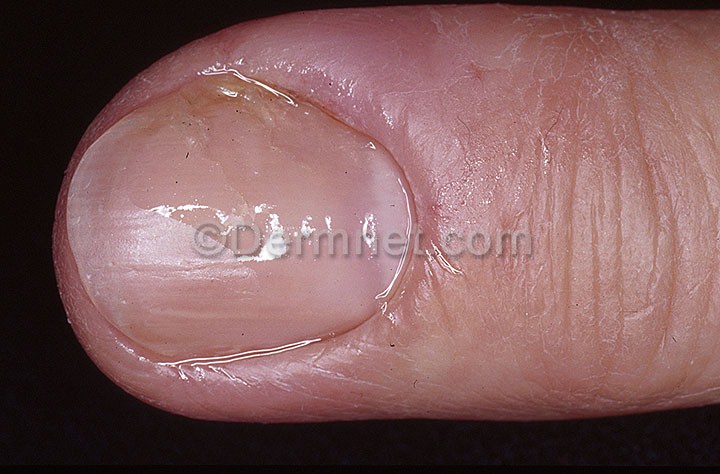
Disease: Nail Fungus and other Nail Disease